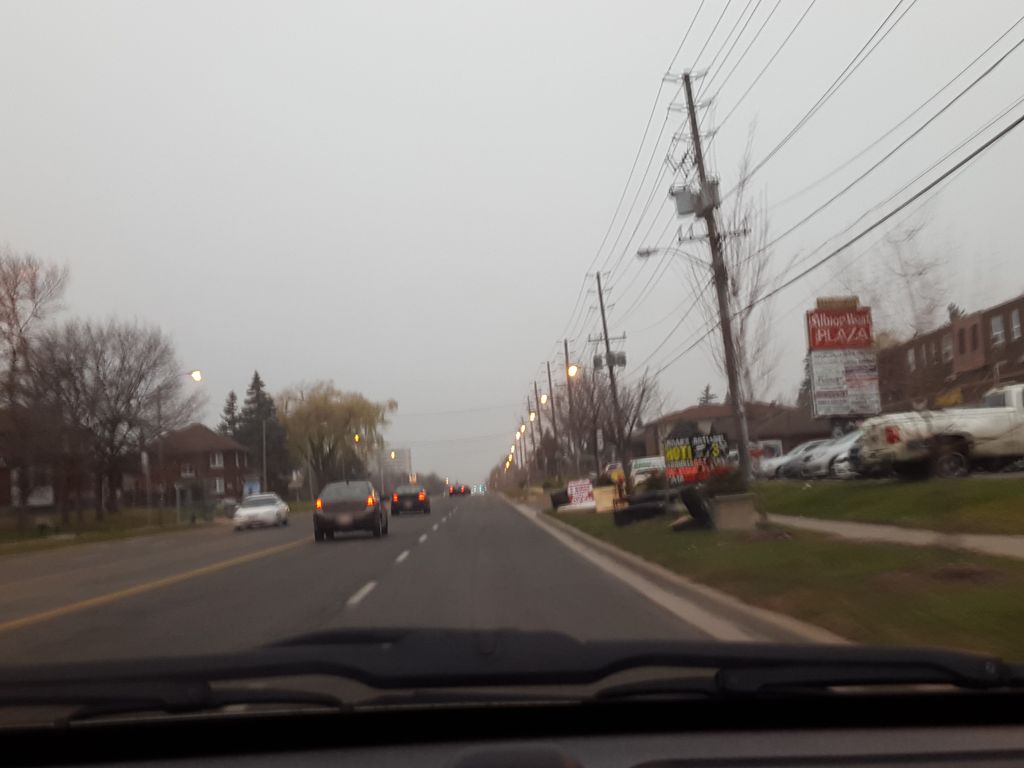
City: toronto